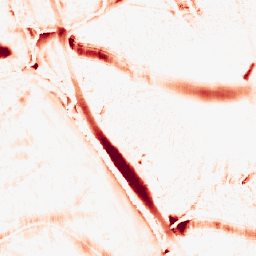
Category: morphological
Decomposition family: morphological_ellipse
Decomposition parameters: operation: opening
width: 30
height: 20
Upsampling method: area
Upsampling parameters: scale: 2
Upsampling scale: 2